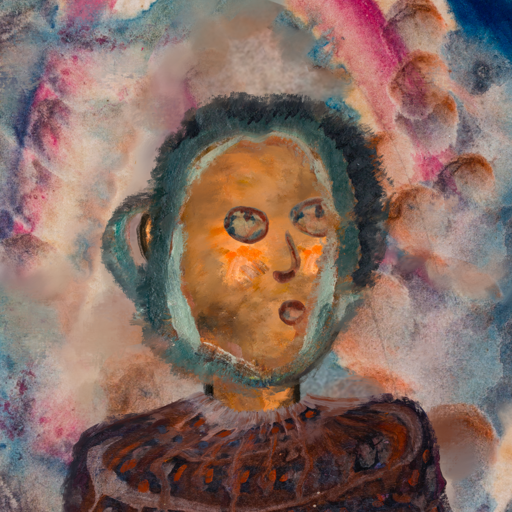
Background: Rupkatha, Head And Neck Side: Gypsy_Queen, Face Side: Orphan, Bust: Hypocrite, Hair Side: Boggyland, Head Accessory: Blank, Second Necklace: Blank, Necklace: Blank, Baby: Blank